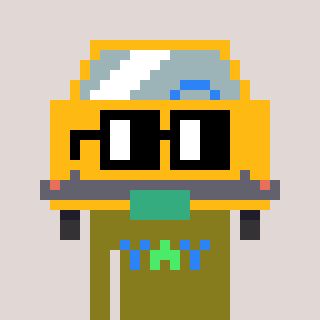
a pixel art character with square black glasses, a taxi-shaped head and a gunk-colored body on a warm background